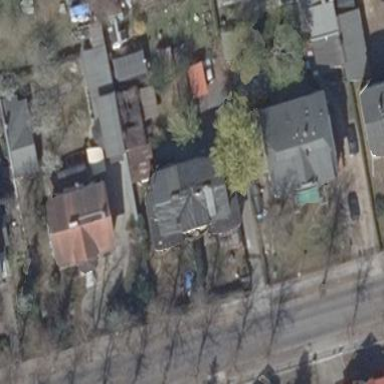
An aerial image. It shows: Gabled roof adorns the apartments building.